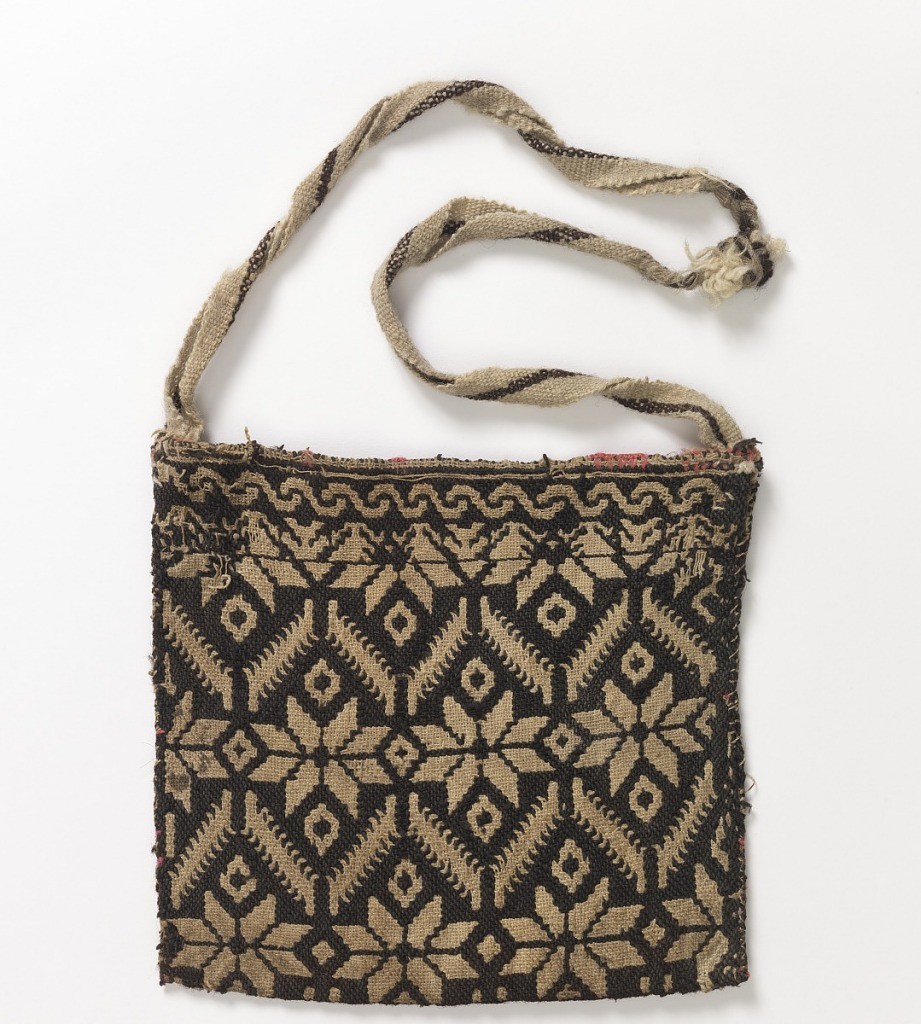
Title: Bag
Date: probably 19th century
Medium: wool Technique: doublecloth
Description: Woven bag that depicts rows of animals on one side. The other has a diamond shape with enclosed stars. Shoulder band in plain weave.